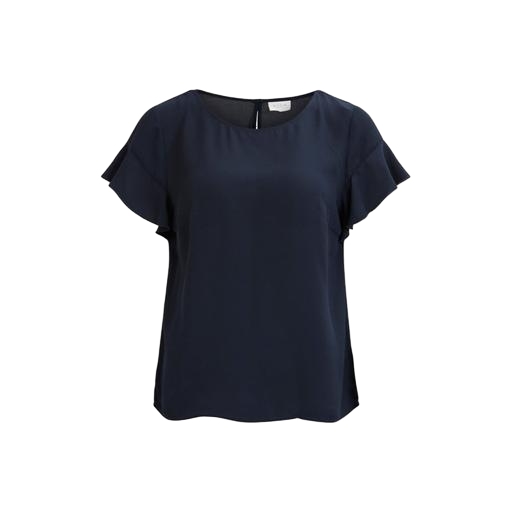
short-sleeve top only macy, blue short-sleeve top only macy, short-sleeved blouse, white background